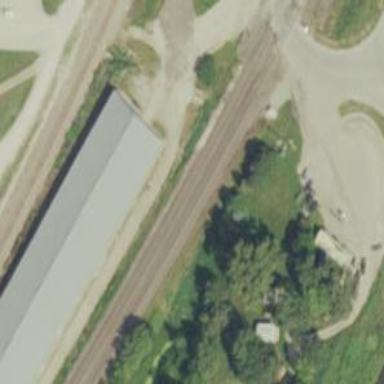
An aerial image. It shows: Railway track.